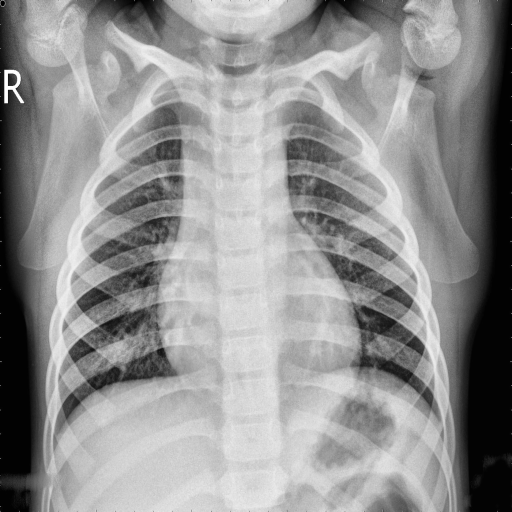
Finding: NORMAL